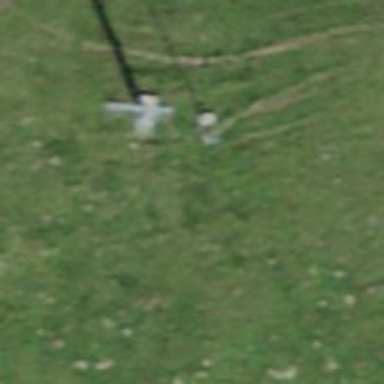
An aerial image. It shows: Pylon used for aerialway.